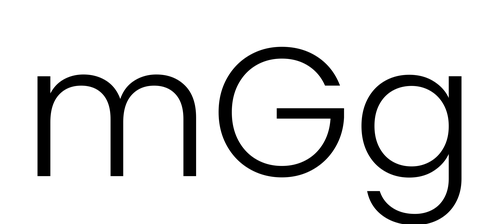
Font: Poppins-Light